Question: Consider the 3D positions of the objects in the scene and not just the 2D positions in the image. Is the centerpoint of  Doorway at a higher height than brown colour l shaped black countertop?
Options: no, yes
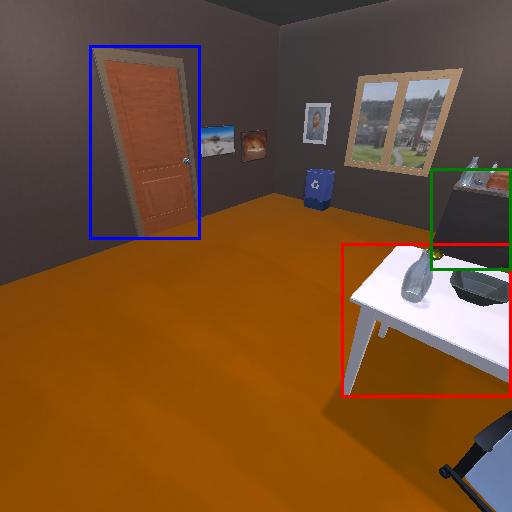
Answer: no